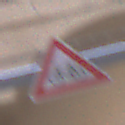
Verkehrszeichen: RadverkehrRechts
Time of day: MorningAfternoon
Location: Outdoor (Urban)
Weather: PartlyCloudy
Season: NotSpecified
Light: Natural